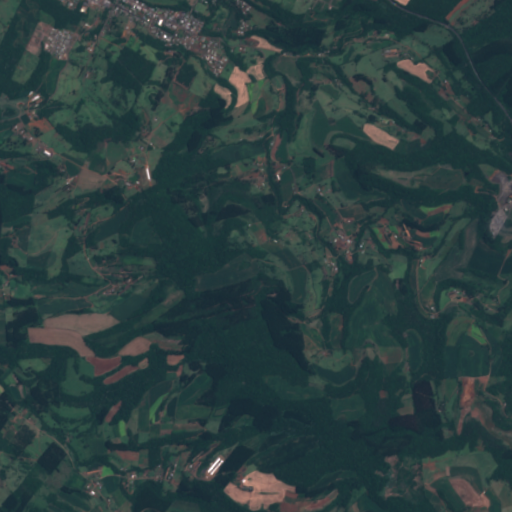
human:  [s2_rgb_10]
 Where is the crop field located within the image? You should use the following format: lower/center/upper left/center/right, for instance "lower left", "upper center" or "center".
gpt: The crop field is located in the upper center of the image.
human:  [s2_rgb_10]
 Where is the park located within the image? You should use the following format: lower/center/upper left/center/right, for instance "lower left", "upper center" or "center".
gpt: The park is located in the upper center of the image.
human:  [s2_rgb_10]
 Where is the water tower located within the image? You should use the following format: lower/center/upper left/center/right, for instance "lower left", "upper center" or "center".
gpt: The water tower is located in the upper left of the image.
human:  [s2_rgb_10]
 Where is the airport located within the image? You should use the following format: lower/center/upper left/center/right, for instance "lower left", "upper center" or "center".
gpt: There is no airport in the image.